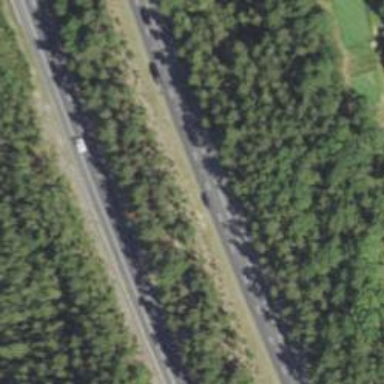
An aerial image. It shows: Asphalt motorway.